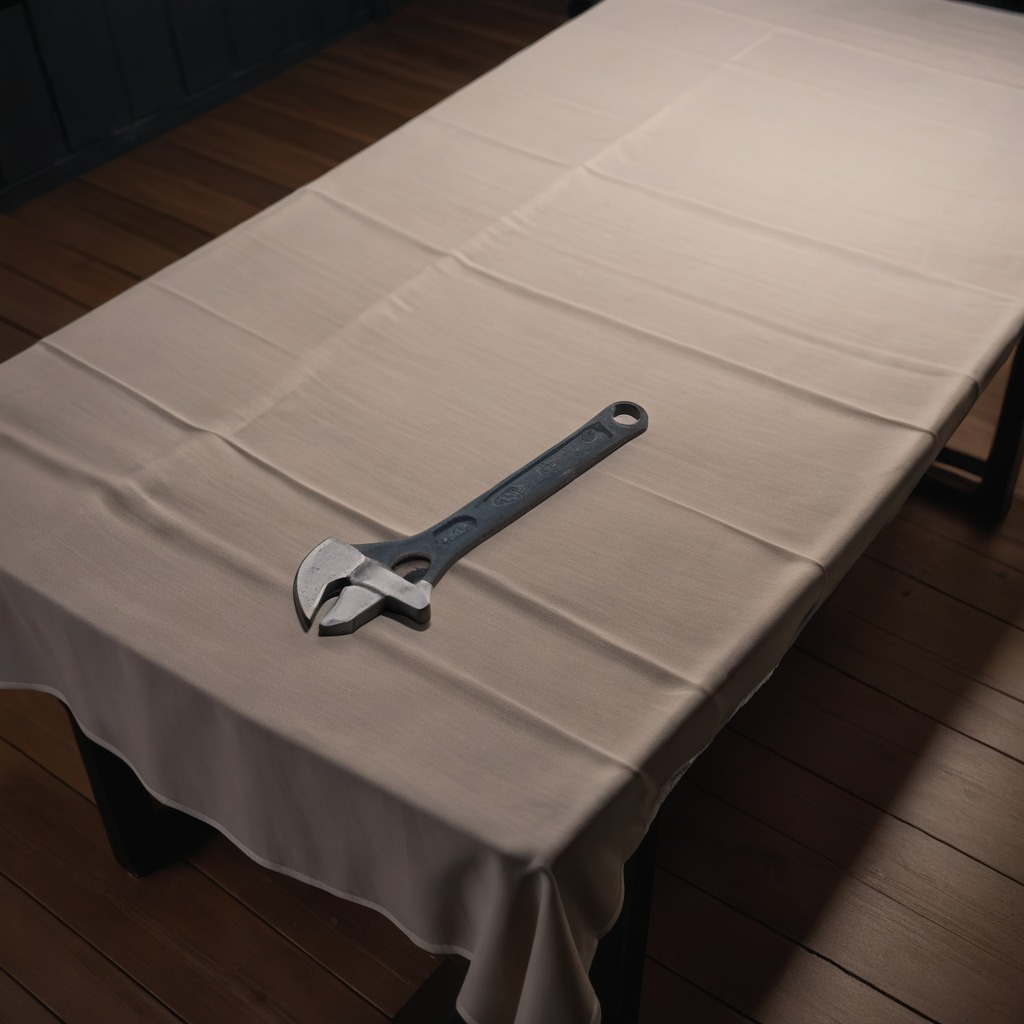
An wrench lying on a wooden table in a workshop at night